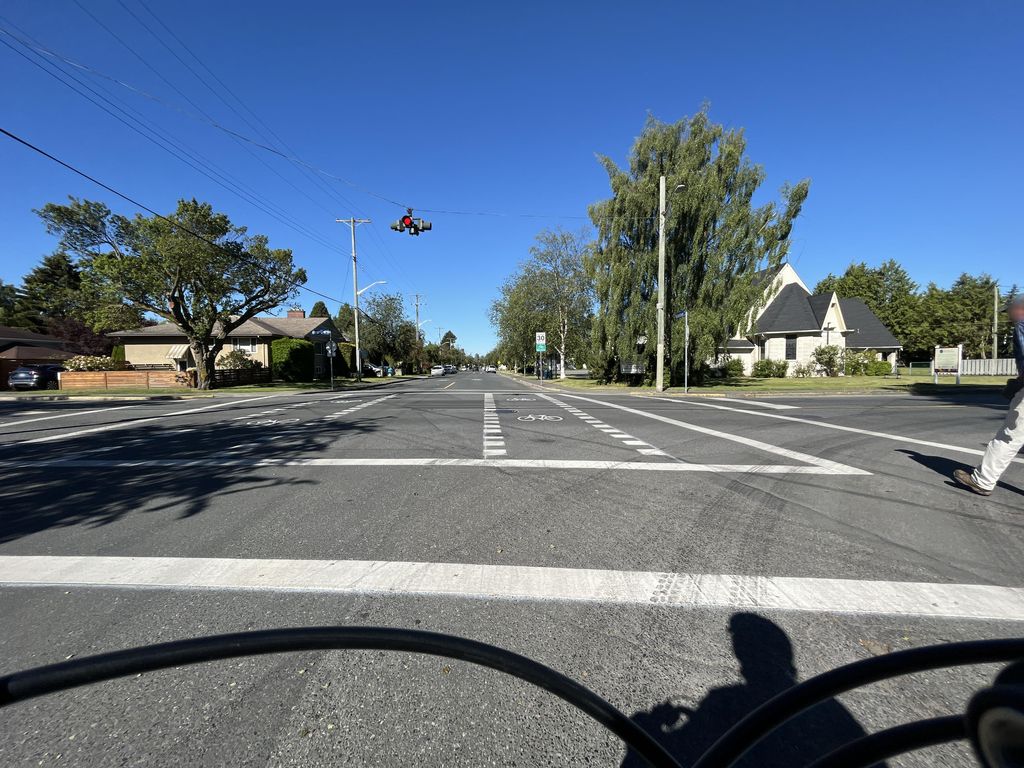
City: victoria